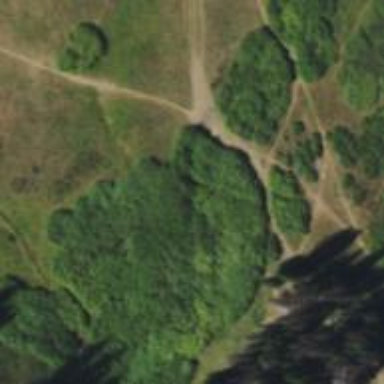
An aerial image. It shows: Path.